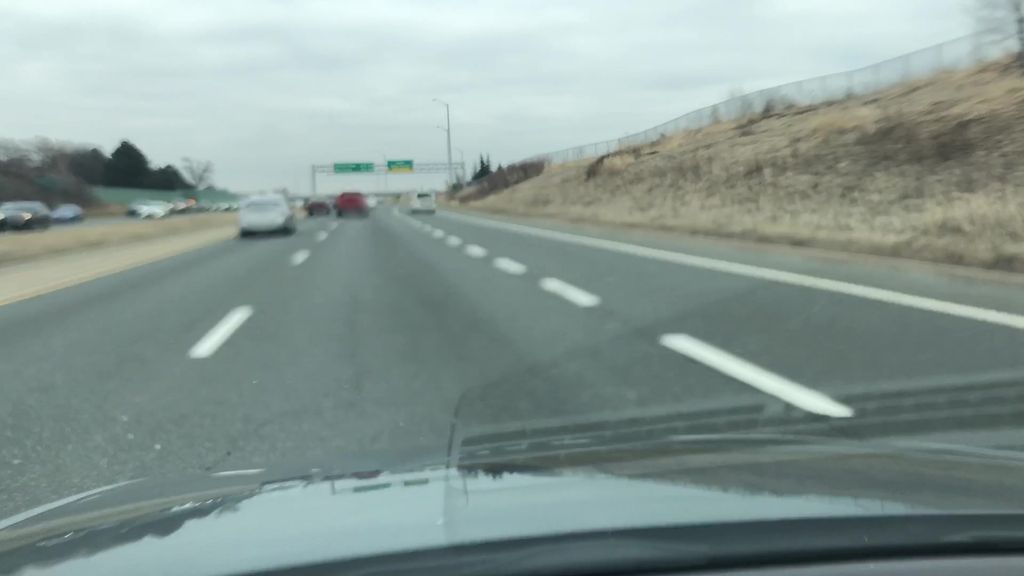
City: hamilton